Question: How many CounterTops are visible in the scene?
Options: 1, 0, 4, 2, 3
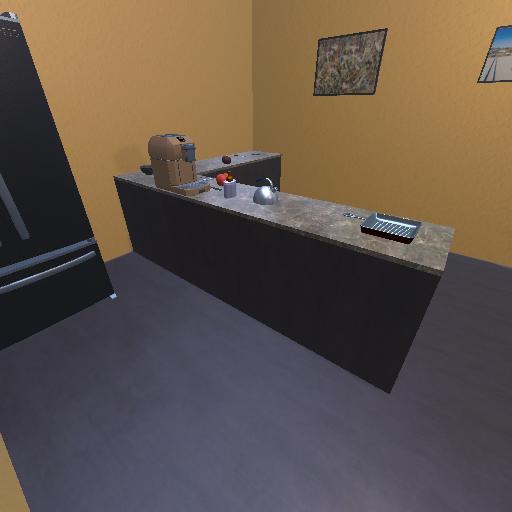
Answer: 1